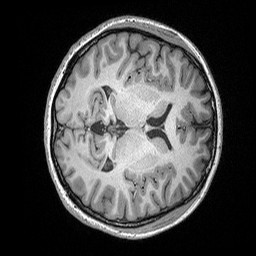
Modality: T1w
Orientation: axial
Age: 23
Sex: female